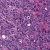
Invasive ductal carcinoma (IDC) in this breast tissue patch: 1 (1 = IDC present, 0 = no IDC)